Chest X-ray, PA view. Patient: 32 years old, sex M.
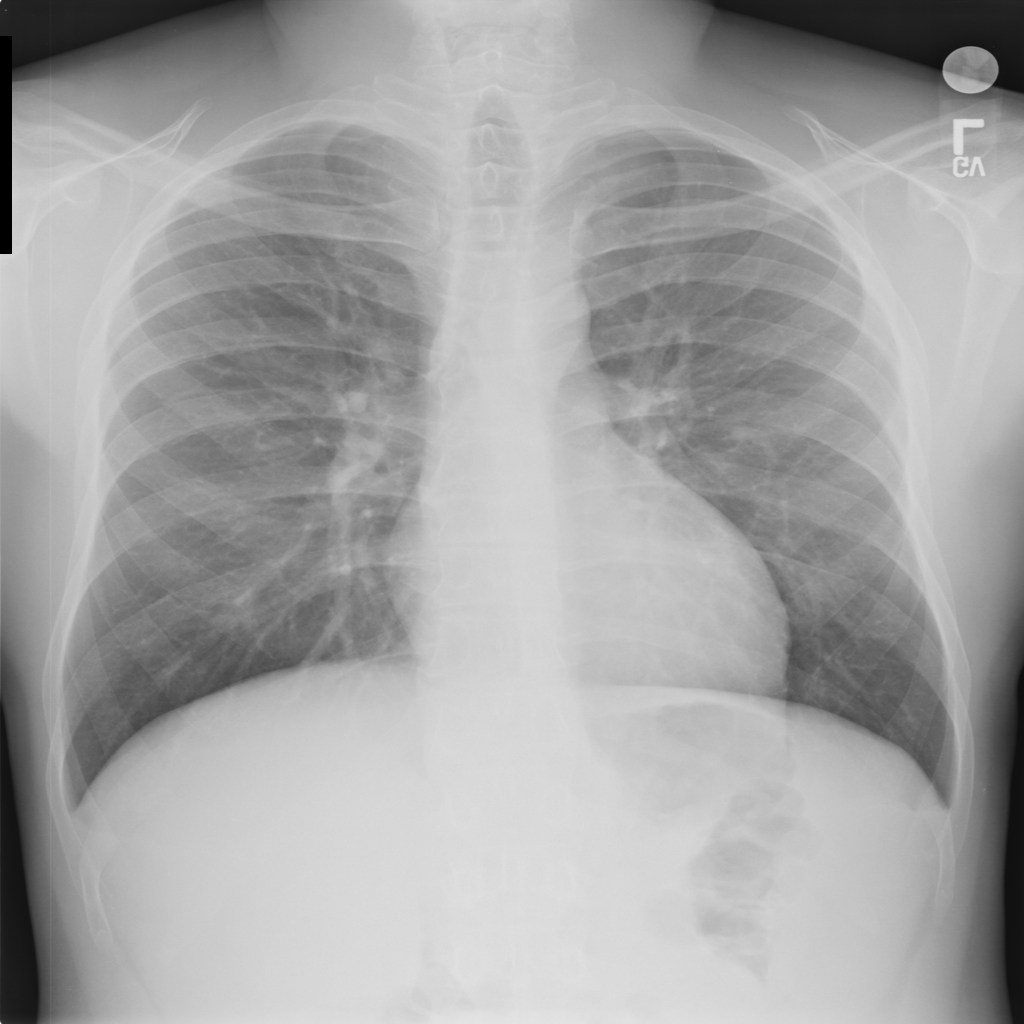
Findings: No Finding